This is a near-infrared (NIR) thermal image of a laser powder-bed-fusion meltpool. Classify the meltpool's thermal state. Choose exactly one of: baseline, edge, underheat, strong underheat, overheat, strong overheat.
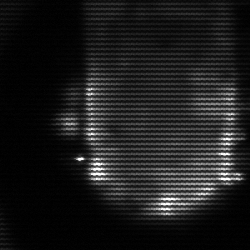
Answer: baseline